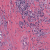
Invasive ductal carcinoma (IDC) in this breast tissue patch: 0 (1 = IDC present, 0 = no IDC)